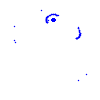
Particle: pion